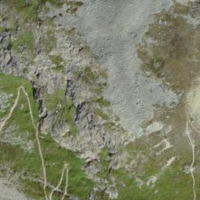
EUNIS habitat code: 31
Species observed at this site:
Pyrgus cacaliae